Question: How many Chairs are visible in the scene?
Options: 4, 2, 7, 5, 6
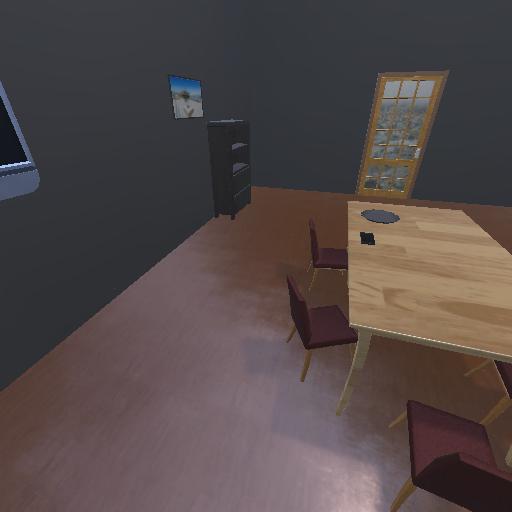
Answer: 4